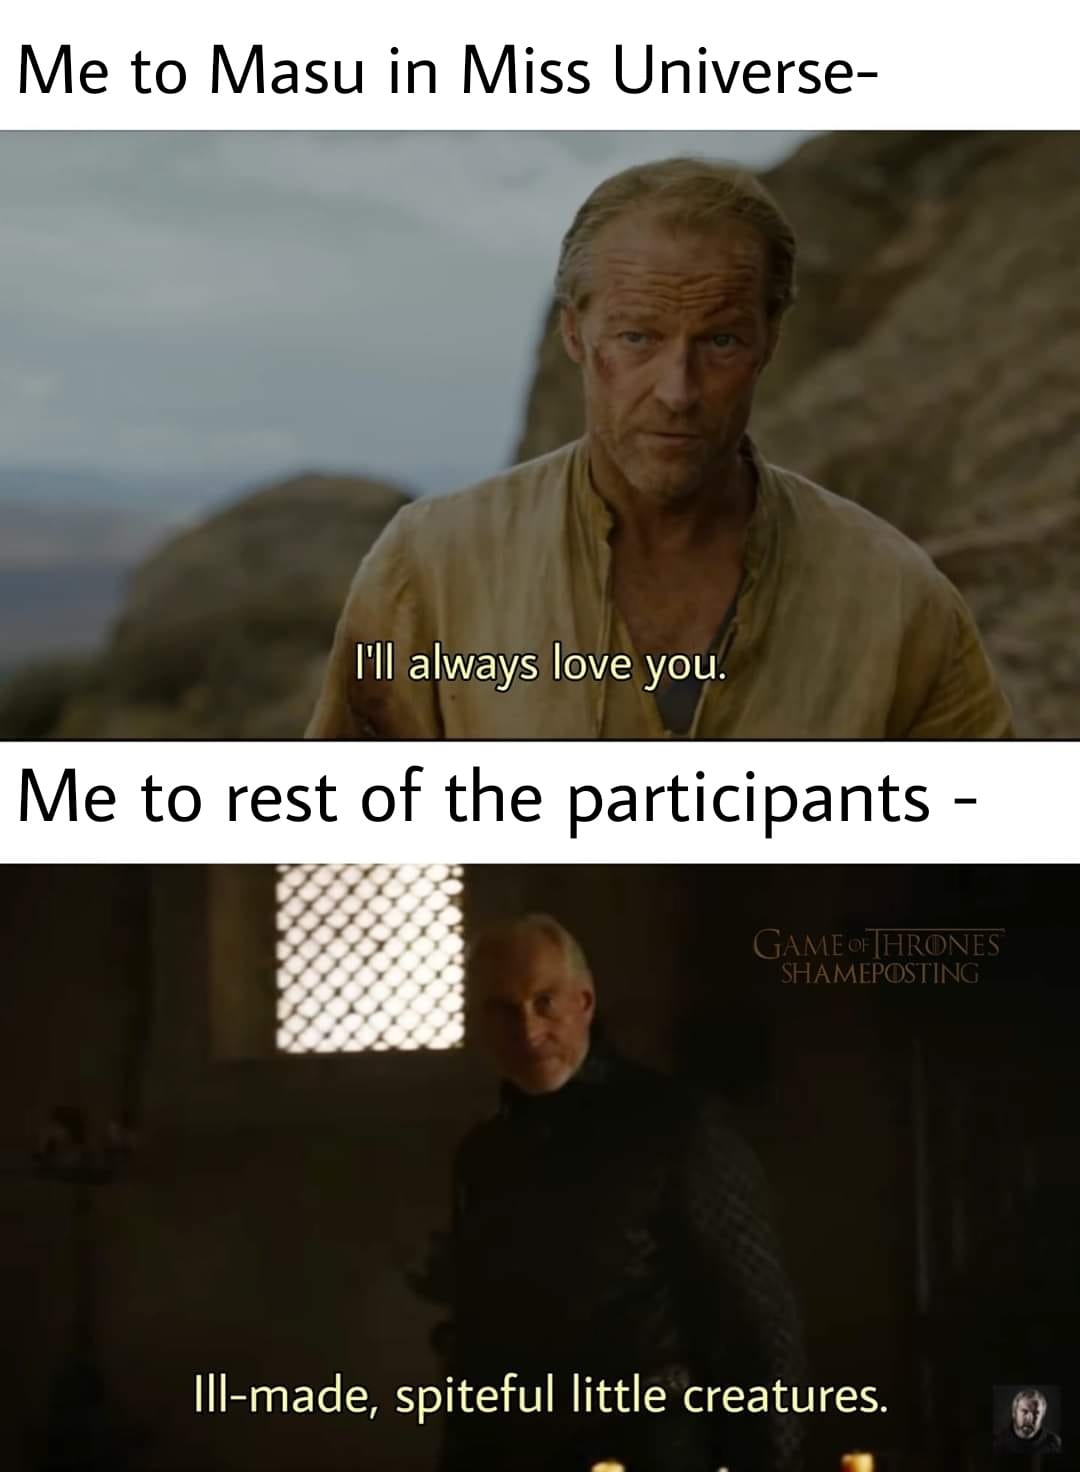
Caption: Me to Masu in Miss Universe-   I'll always love you.   Me to rest of the participants -      III-made , spiteful little creatures.
Label: non-hate